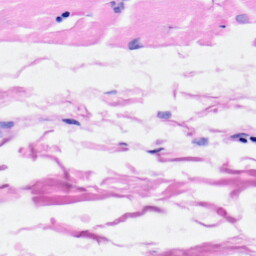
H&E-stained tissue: Heart